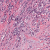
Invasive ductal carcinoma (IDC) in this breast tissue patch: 1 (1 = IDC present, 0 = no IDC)